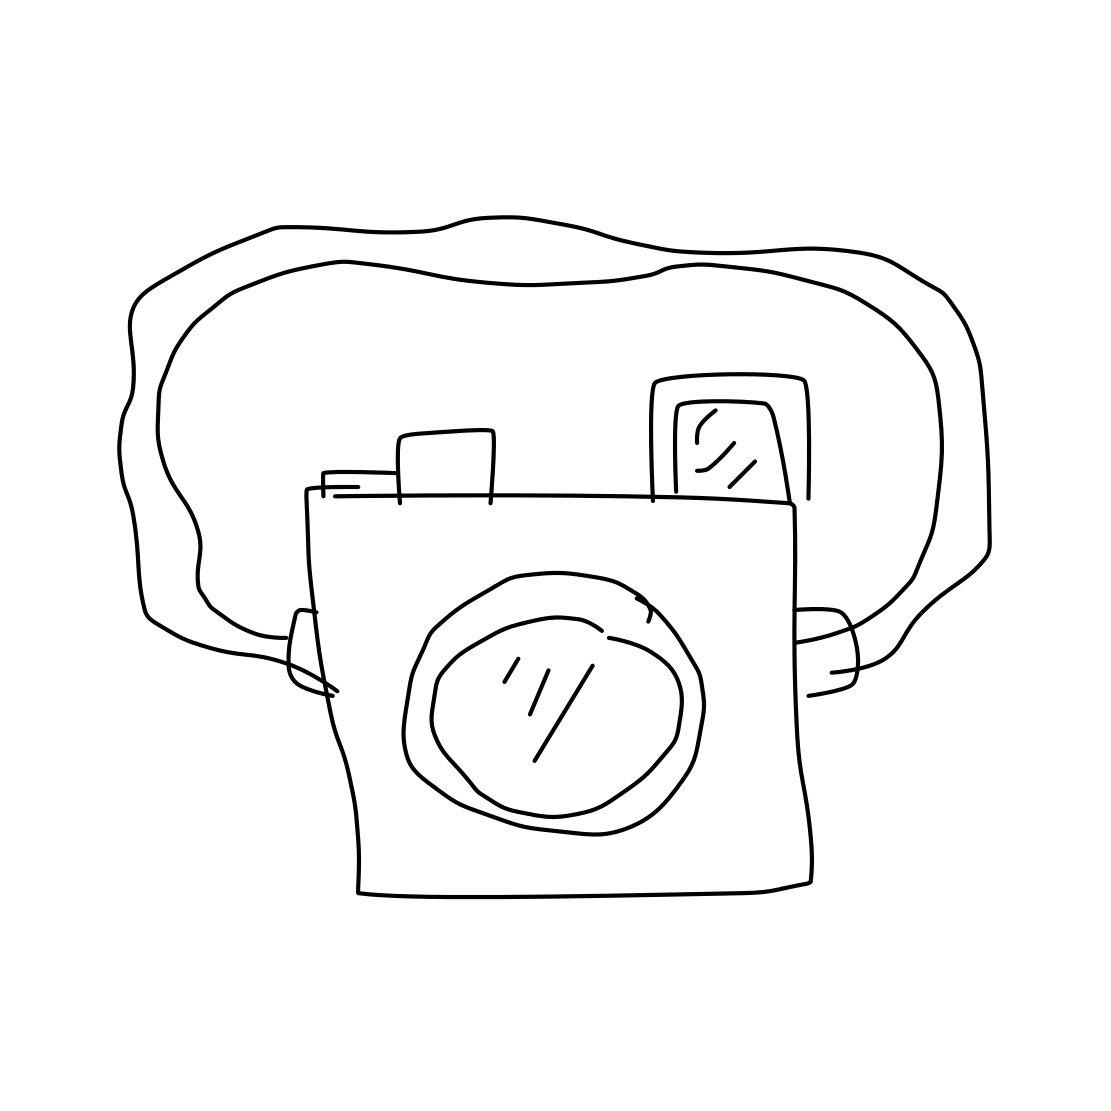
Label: camera